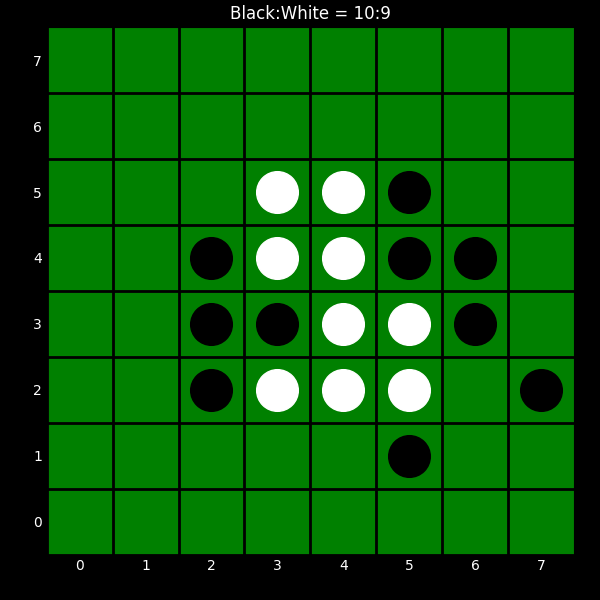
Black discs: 10
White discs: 9